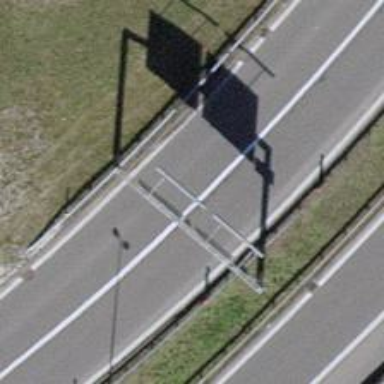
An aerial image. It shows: Motorway junction.